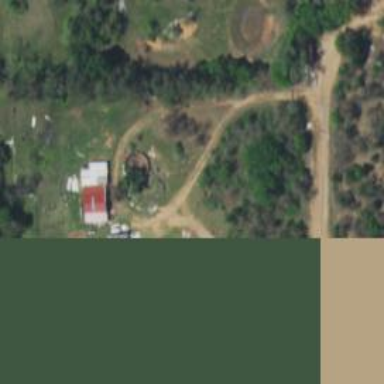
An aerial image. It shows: Driveway leading to service road.